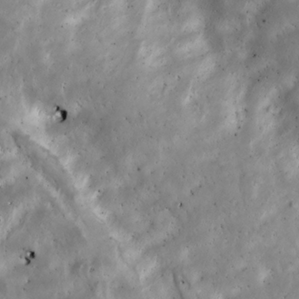
Label: non_frost